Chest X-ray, PA view. Patient: 42 years old, sex F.
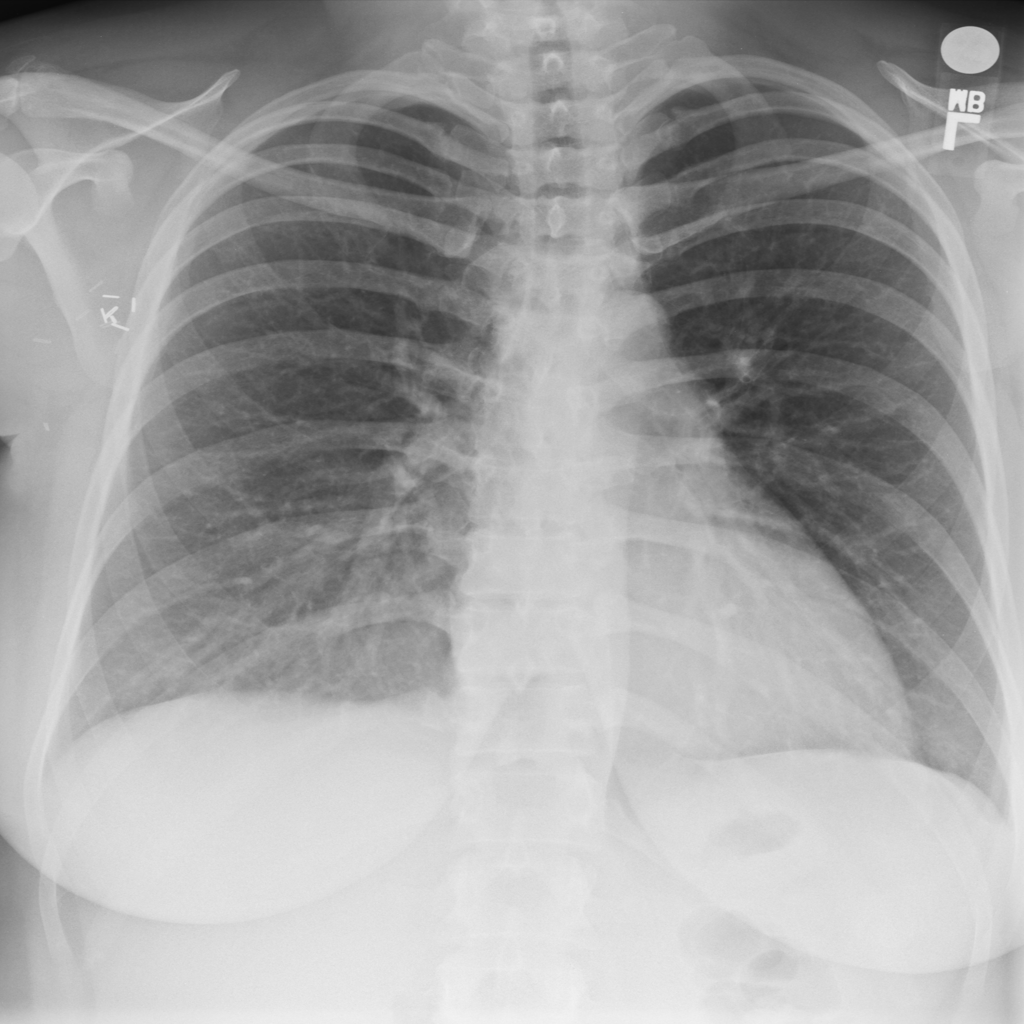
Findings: No Finding